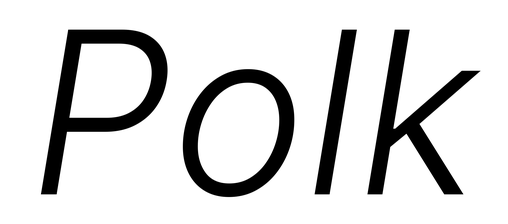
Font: Inter-Italic_Light_Italic